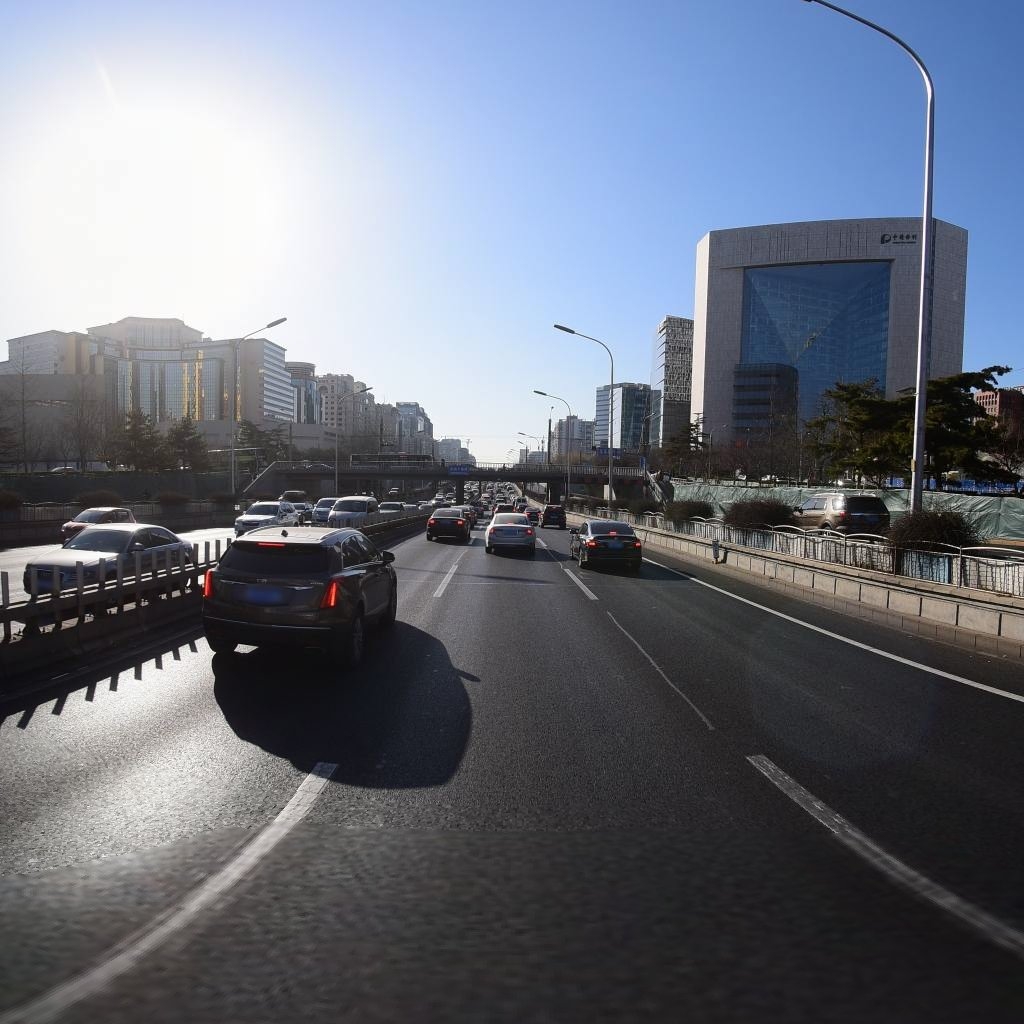
Region: Dongcheng
Road damage annotations: transverse patch, longitudinal patch, longitudinal patch